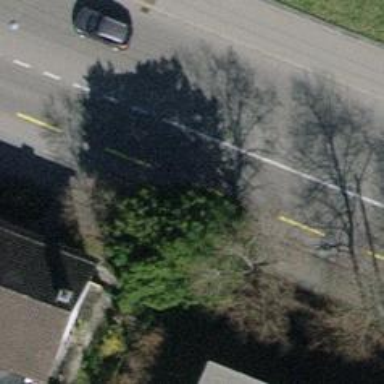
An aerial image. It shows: Urban tree adds touch of nature to the surroundings.